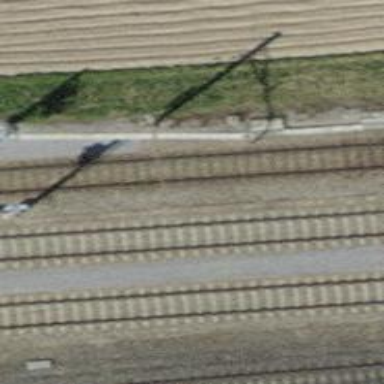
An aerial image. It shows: Abandoned railway yard with one track.